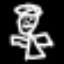
Label: angel